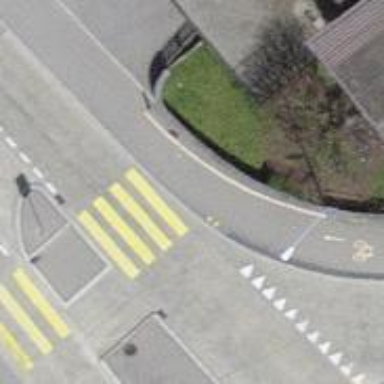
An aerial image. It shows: Uncontrolled zebra crossing with zebra markings.